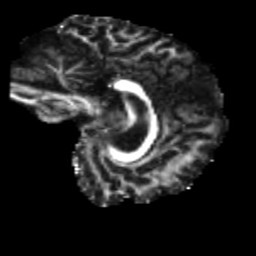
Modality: FA
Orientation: sagittal
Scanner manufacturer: siemens
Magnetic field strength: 3 T
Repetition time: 4 s
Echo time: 0.0594 s